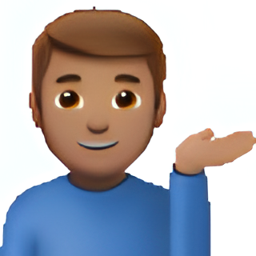
Name: man tipping hand type 4
Emoji: 💁🏽‍♂️
Group: People & Body
Sub-group: person-gesture